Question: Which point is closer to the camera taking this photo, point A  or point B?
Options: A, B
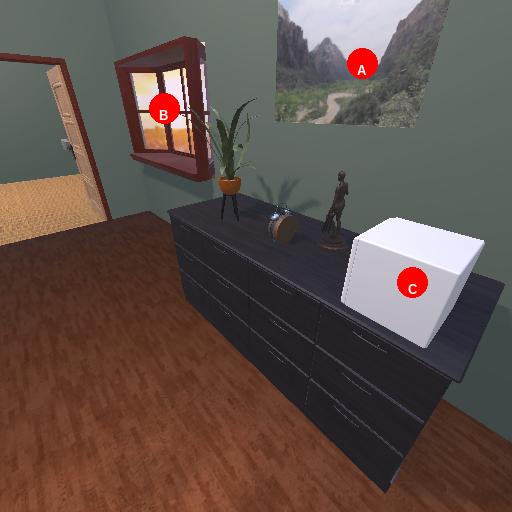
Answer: A